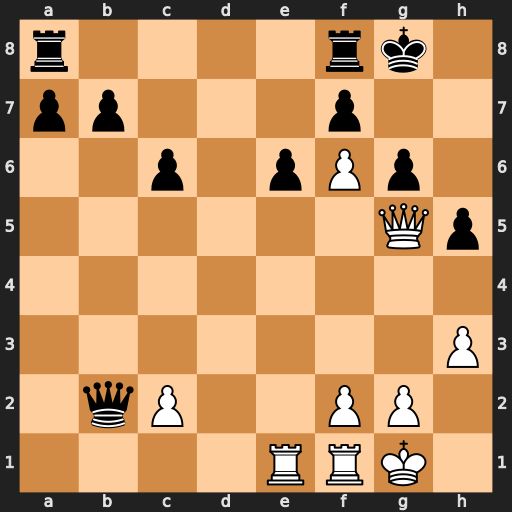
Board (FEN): r4rk1/pp3p2/2p1pPp1/6Qp/8/7P/1qP2PP1/4RRK1
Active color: w
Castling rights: -
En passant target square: -
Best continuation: Rb1 Qc3 Rb3